Interaction volume radius: 5 \u00c5
Interaction volume height: 35 \u00c5
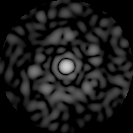
Disorder parameter: 0.8506